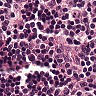
Metastatic tissue present: no